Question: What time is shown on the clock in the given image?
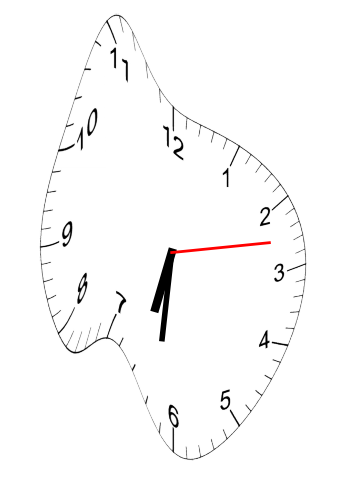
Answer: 06:31:13